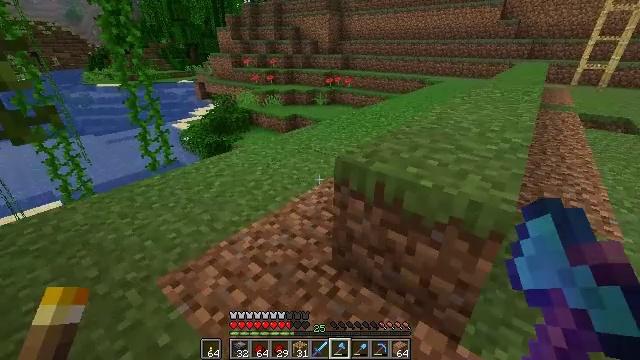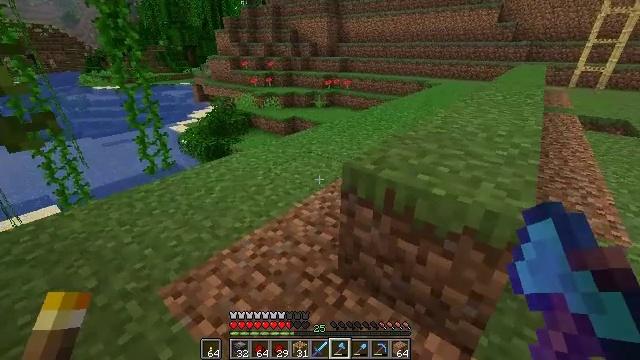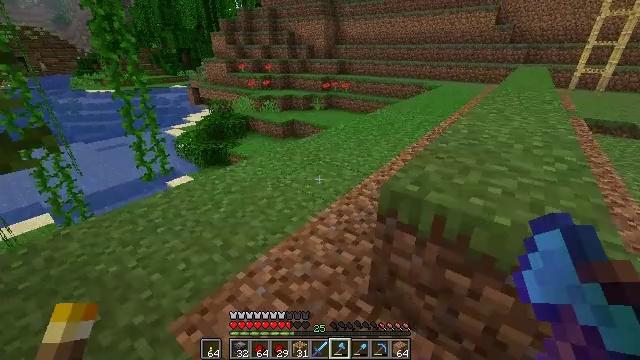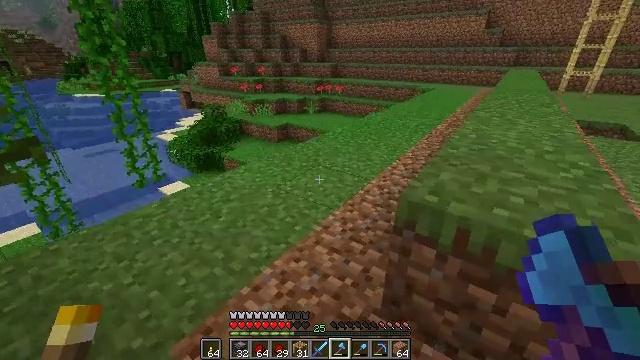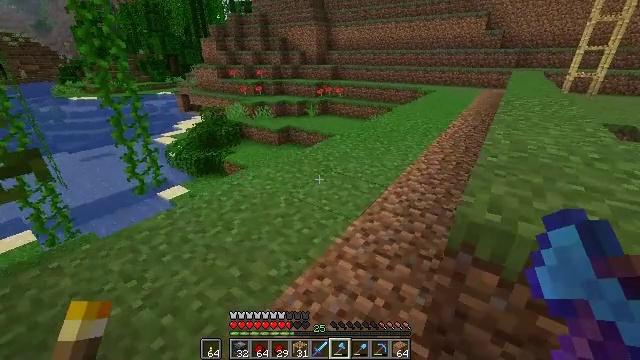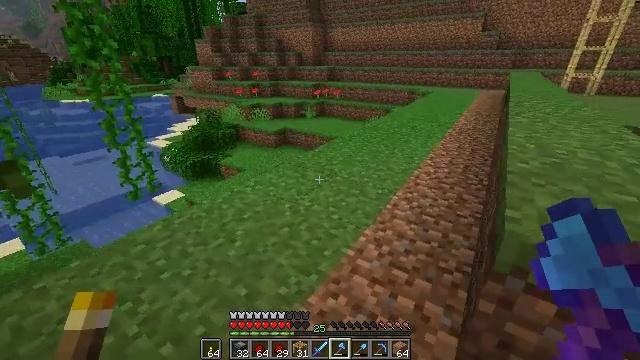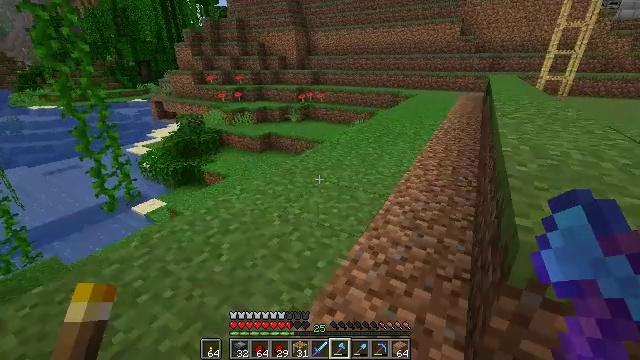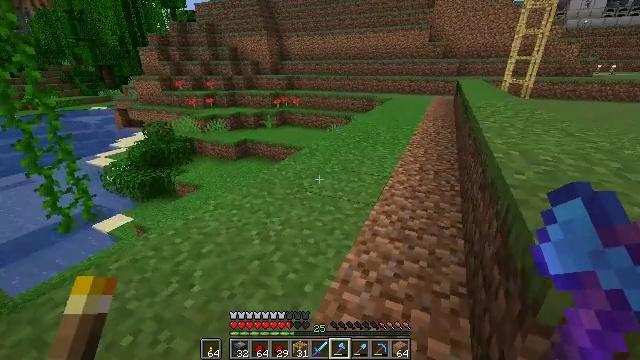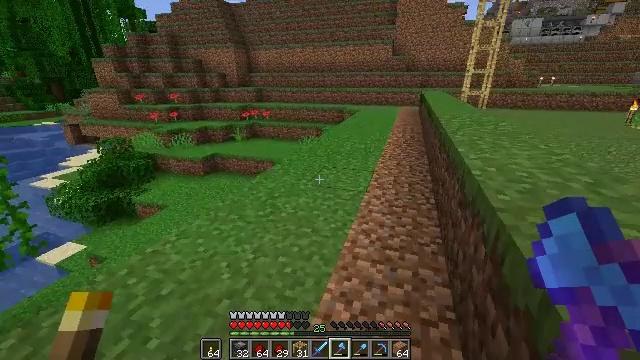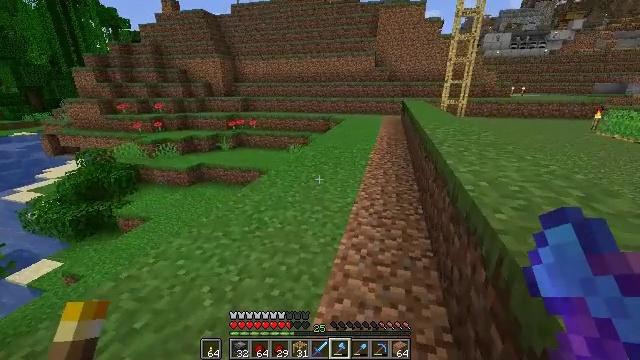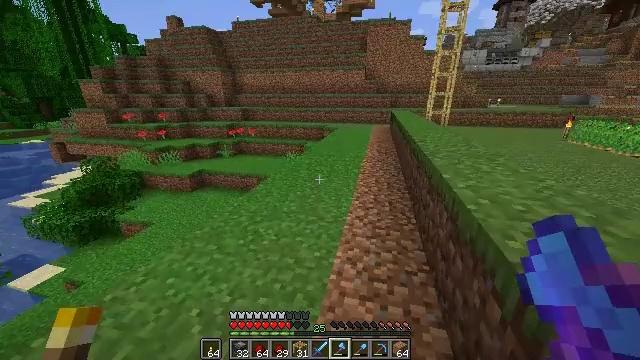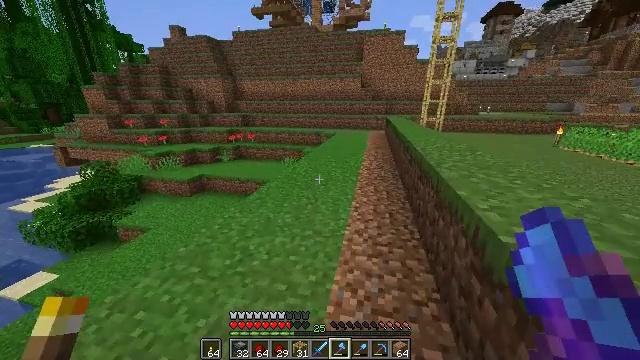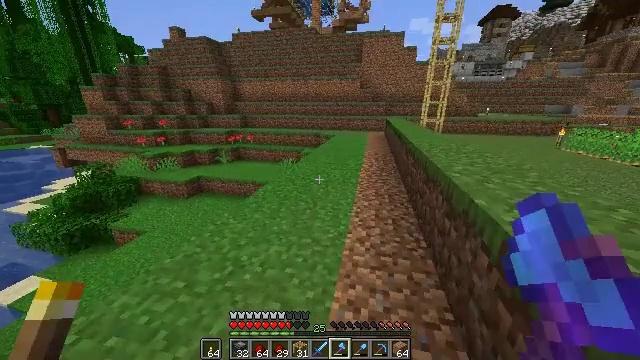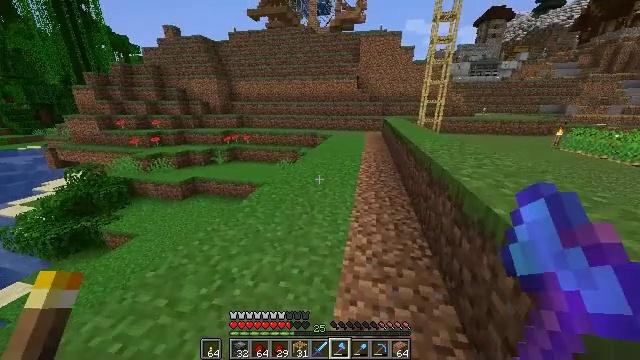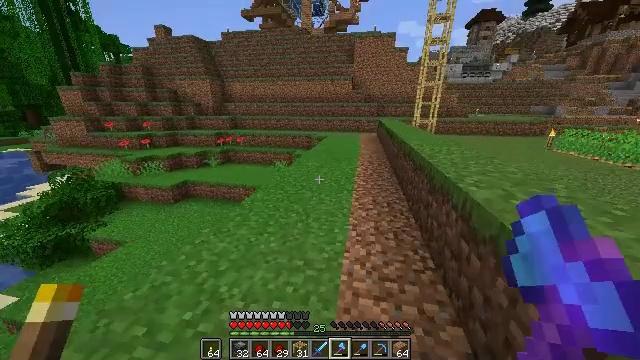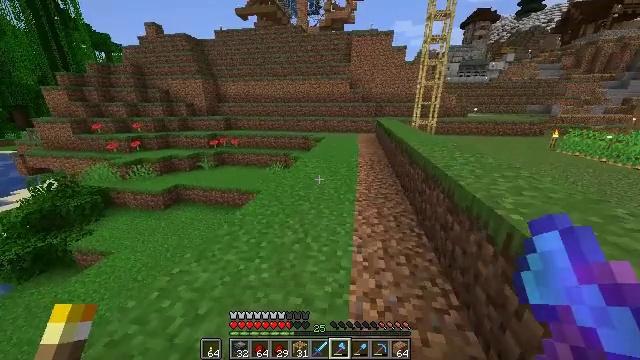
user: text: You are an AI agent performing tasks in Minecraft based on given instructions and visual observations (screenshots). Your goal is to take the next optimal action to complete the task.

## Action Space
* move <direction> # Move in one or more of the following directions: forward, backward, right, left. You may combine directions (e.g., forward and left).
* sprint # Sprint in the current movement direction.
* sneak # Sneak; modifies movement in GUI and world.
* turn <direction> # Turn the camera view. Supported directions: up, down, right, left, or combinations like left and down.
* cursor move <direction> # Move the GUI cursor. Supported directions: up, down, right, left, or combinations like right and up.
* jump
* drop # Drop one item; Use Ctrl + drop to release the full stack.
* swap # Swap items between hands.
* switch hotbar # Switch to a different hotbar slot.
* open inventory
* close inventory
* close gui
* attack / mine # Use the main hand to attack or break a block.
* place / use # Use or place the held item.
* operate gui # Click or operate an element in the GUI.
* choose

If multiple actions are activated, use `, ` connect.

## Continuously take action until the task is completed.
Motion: motion action
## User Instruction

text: Break the scaffolding for reuse.
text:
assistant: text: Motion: move forward and move left
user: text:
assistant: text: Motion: move forward and move left, turn right
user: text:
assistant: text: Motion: move forward and move left, turn right
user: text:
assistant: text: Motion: move forward and move left
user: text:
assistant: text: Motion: move forward, turn right
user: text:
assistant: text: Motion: move forward, turn right
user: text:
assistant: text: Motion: move forward, turn right and up
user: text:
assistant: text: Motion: move forward, sprint, turn right and up
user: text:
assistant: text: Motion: move forward, sprint, turn right and up
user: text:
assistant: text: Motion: move forward, sprint, turn right
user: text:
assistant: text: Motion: move forward, sprint
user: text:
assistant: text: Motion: move forward, sprint
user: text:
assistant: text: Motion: move forward
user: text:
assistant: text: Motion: move forward, sprint, turn right
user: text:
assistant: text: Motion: move forward, sprint
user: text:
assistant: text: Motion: move forward, sprint
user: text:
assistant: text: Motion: move forward
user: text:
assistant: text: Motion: move forward, turn right
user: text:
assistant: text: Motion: move forward, turn right
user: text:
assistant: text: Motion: move forward, turn right, jump
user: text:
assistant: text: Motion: move forward, jump
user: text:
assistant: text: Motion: move forward, jump
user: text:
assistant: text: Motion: move forward, jump
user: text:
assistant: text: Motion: move forward, jump
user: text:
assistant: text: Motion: move forward, jump
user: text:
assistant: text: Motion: move forward, jump
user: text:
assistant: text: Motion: move forward, jump
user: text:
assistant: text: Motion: move forward, jump
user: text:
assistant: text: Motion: move forward, jump
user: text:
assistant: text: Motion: move forward, sprint, jump